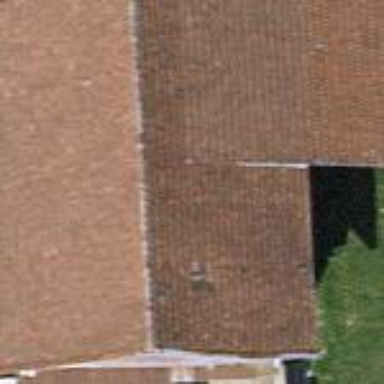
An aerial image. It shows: Farm building.